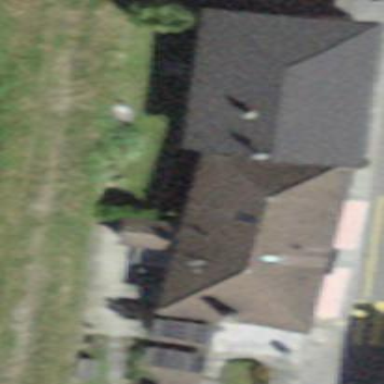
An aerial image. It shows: Detached restaurant building.